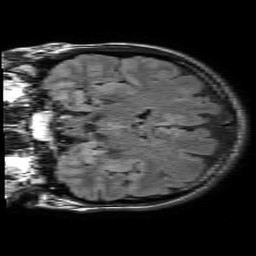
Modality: FLAIR
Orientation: coronal
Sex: male
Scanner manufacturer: philips
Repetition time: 11 s
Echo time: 0.125 s